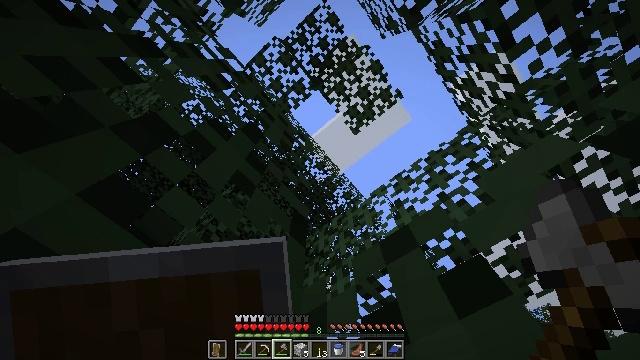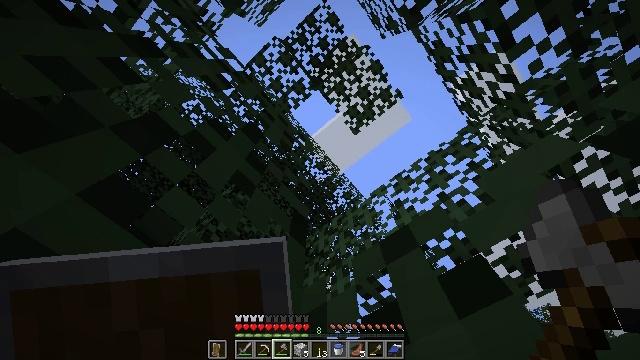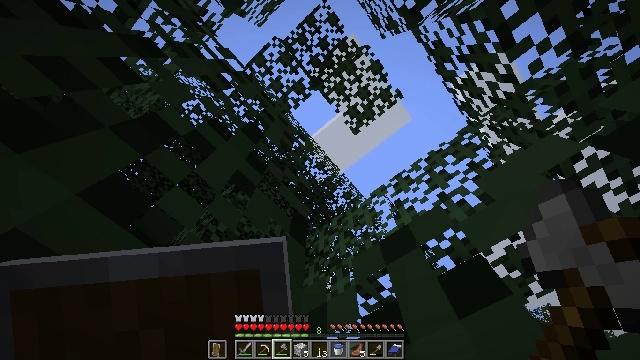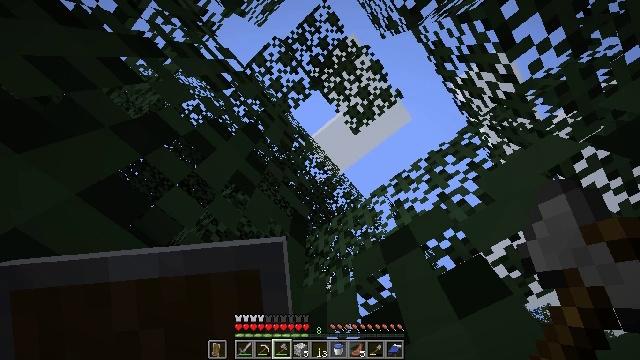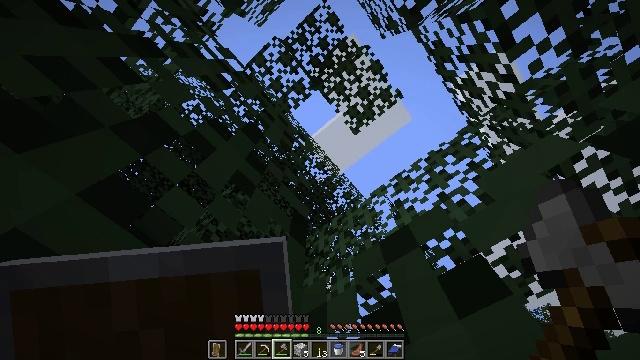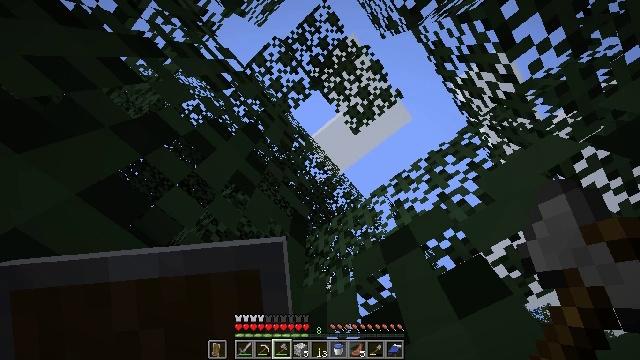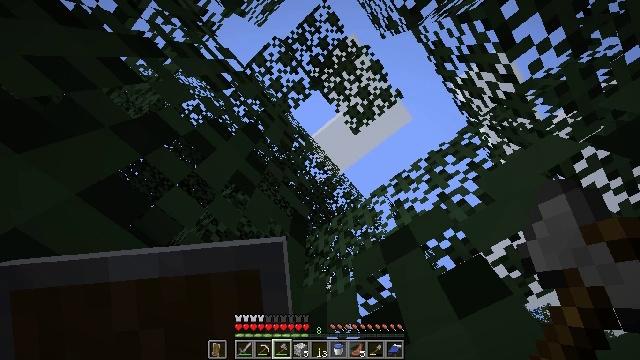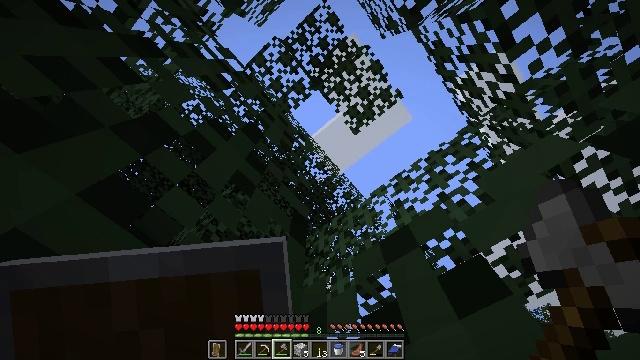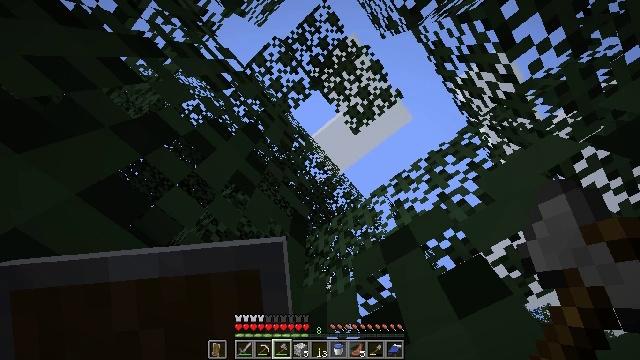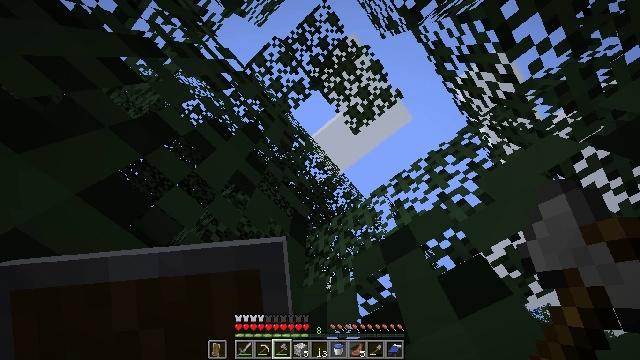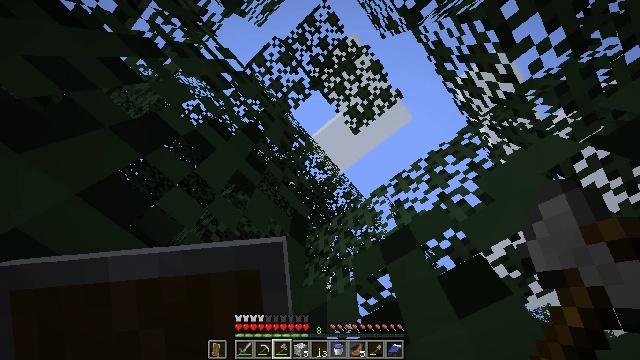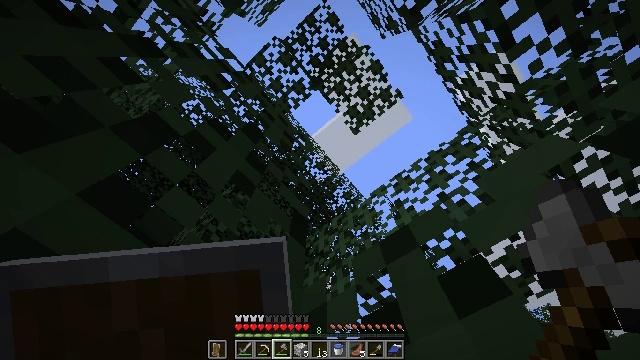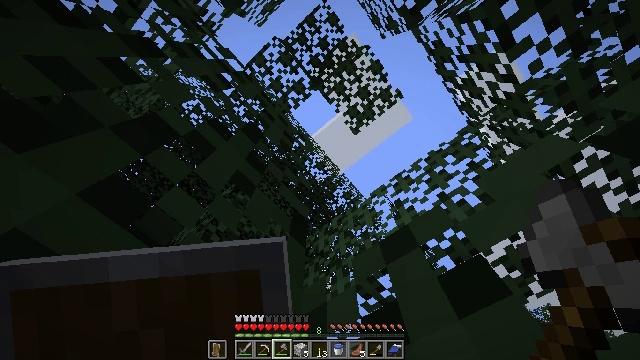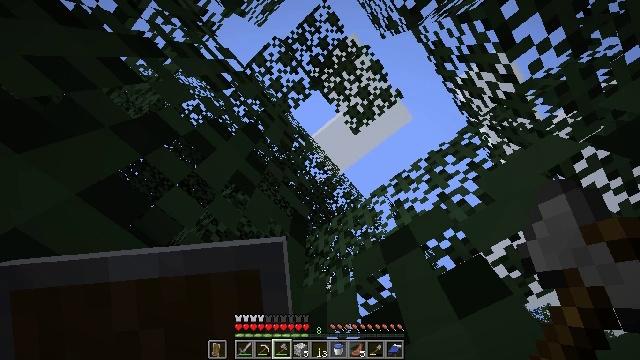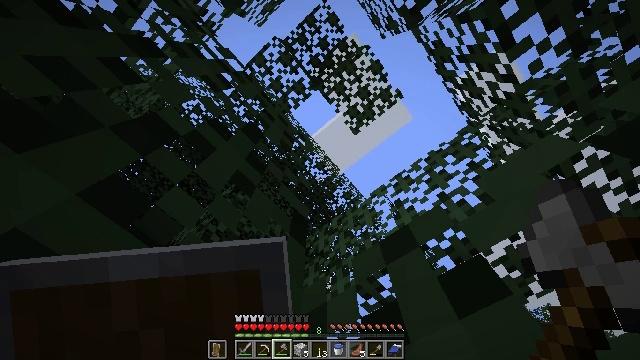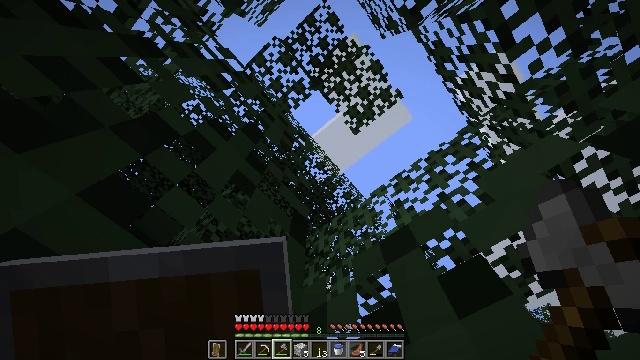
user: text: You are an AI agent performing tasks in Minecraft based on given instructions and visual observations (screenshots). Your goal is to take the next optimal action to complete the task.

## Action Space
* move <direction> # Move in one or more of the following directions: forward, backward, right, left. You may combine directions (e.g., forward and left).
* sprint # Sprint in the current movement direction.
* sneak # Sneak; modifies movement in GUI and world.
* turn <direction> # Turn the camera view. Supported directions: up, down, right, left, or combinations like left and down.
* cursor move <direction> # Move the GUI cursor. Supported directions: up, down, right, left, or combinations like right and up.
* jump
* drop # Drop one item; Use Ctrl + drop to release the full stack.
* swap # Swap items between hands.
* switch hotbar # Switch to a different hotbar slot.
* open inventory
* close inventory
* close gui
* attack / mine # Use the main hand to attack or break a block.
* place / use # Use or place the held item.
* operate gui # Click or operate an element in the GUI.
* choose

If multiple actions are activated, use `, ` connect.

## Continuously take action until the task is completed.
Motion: motion action
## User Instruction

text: Gather materials from the sweet berry bush.
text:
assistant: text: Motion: no_op
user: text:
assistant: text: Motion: no_op
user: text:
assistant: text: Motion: no_op
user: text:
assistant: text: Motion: no_op
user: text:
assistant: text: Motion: no_op
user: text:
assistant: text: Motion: no_op
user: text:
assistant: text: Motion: no_op
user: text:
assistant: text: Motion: no_op
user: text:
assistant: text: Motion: no_op
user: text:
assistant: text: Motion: no_op
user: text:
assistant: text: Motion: no_op
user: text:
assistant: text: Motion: no_op
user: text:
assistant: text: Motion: no_op
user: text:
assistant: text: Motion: no_op
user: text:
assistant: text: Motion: no_op
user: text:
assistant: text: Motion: turn right and down
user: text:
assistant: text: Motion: turn right and down
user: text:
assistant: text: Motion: turn right and down
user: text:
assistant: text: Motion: turn right and down
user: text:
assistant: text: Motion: turn right and down
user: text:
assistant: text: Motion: turn right and down
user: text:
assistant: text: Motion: turn right and down
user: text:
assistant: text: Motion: turn right and down
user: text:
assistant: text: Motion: turn right and down
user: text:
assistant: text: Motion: turn right and down
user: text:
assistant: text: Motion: move forward, turn right
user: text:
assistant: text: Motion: move forward, turn right
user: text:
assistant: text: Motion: move forward
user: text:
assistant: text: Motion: move forward
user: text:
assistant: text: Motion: move forward, sprint, turn left and down